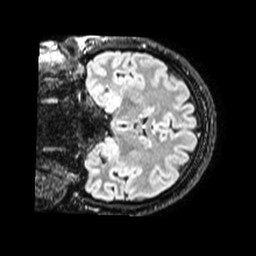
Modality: FLAIR
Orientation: coronal
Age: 34
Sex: female
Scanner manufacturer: philips
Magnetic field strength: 1.5 T
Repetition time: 4.8 s
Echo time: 0.3438 s